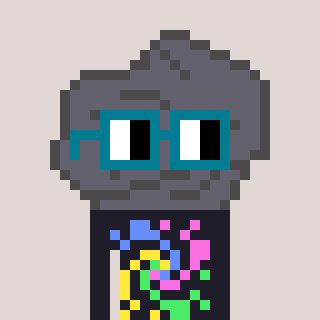
a pixel art character with square dark green glasses, a rock-shaped head and a grayscale-colored body on a warm background